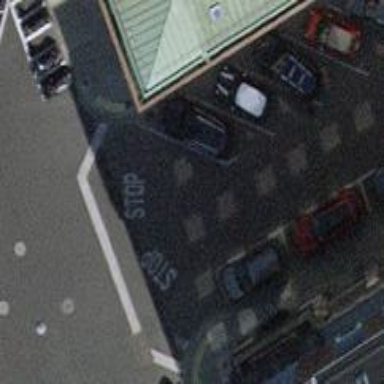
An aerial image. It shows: Unmarked road crossing.